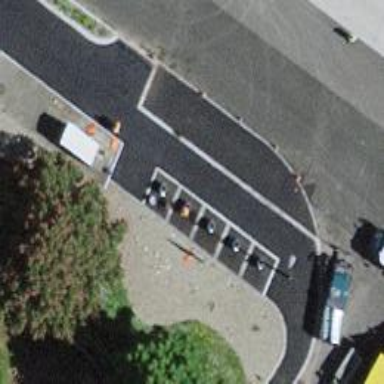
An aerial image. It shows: Recycling container for recycling.